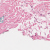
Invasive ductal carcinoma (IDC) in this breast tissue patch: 0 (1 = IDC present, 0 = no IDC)